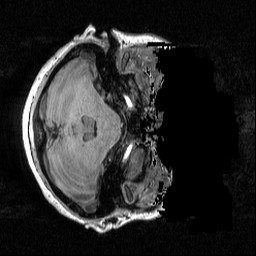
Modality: T1w
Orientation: axial
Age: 23
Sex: female
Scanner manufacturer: siemens
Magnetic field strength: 3 T
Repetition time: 2.3 s
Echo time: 0.00298 s